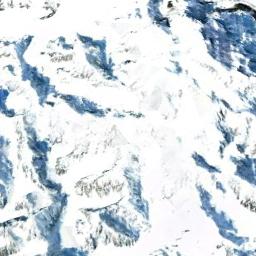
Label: snowberg